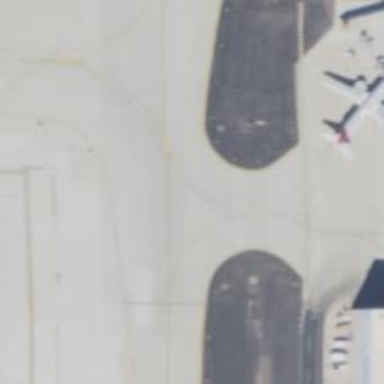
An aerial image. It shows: Image of taxiway at airport.